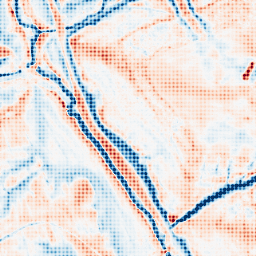
Category: edge_preserving
Decomposition family: guided
Decomposition parameters: radius: 8
eps: 0.001
Upsampling method: sinc_blackman
Upsampling parameters: scale: 8
kernel_size: 8
Upsampling scale: 8